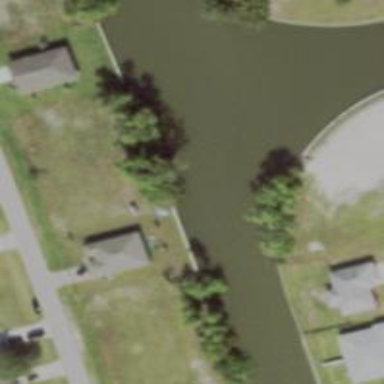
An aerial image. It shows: Canal.